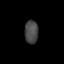
Tissue: skin
Cell type: Fibroblasts
Senescence score: 0.8101
Nuclear area (px): 310
Mean DAPI intensity: 71.171